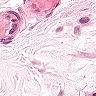
Metastatic tissue present: no